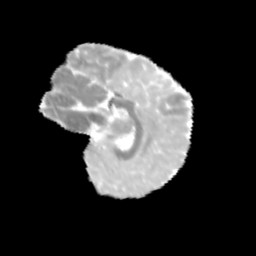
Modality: MD
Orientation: sagittal
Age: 11
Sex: female
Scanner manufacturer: siemens
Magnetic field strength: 3 T
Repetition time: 3.8 s
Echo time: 0.07 s